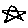
Label: star